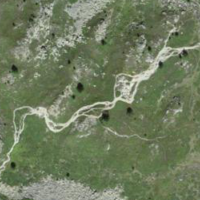
EUNIS habitat code: 31
Species observed at this site:
Colias palaeno